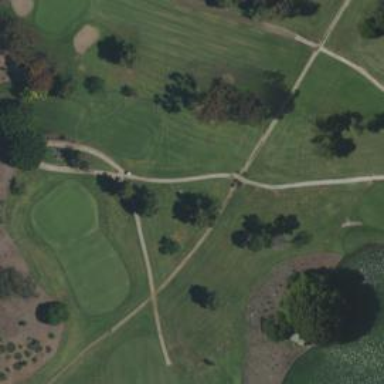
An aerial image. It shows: Golf fairway in the image.